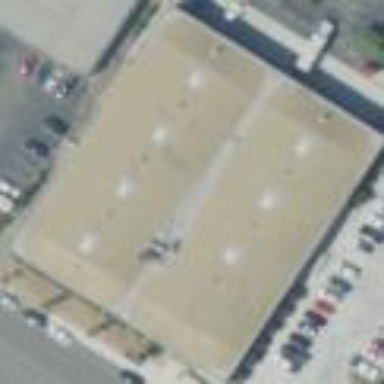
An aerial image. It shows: Industrial building with flat roof.